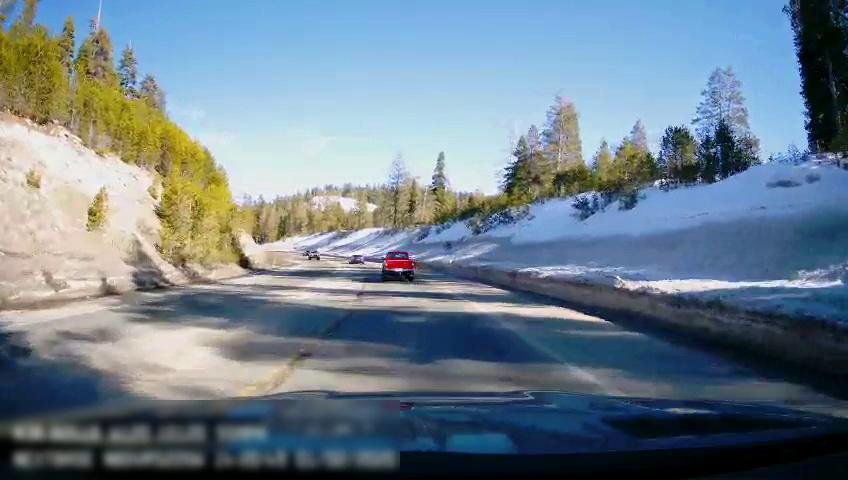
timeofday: Day
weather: Sunny
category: Drivable Space
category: Vehicles | Truck
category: Vehicles | Car
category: Vehicles | SUV
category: Lanes | Current Lane
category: Lanes | Alternate Lane
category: Lanes | Current Lane